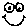
Label: smiley face